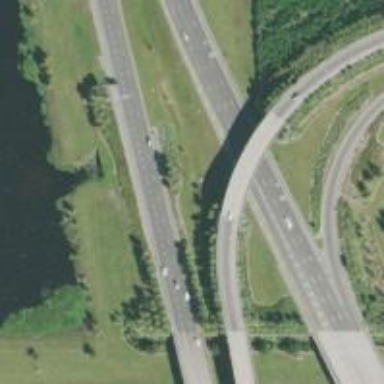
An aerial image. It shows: Bridge over motorway_link.